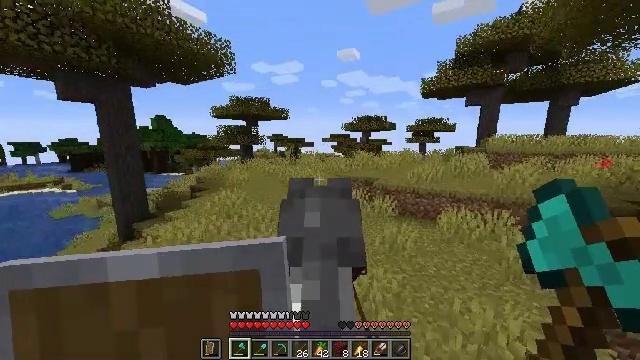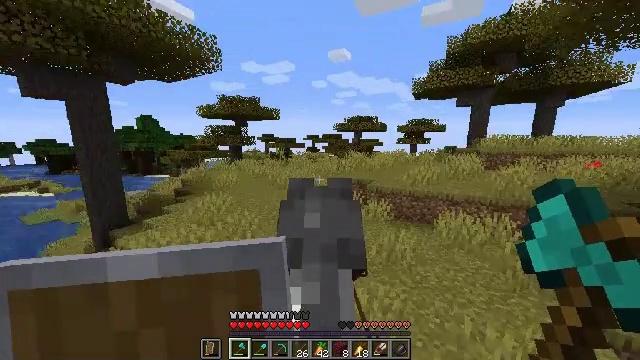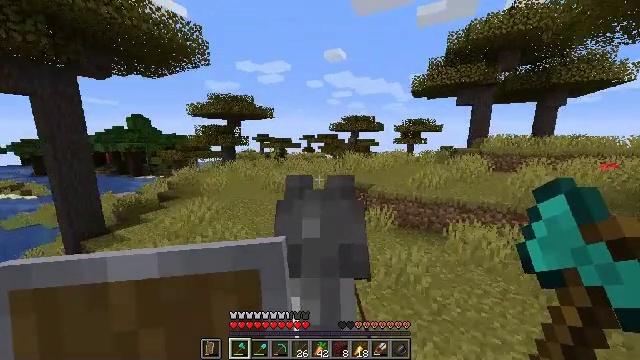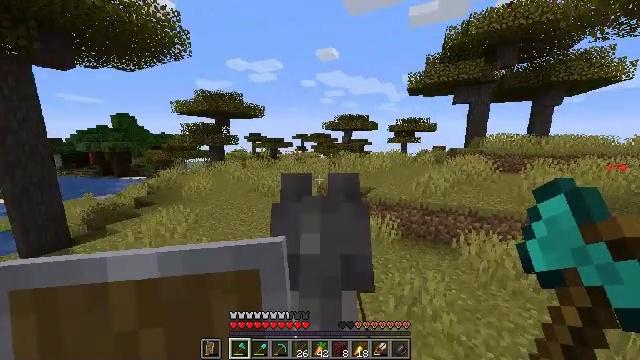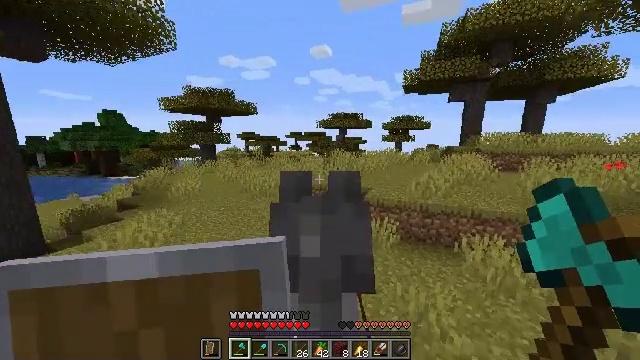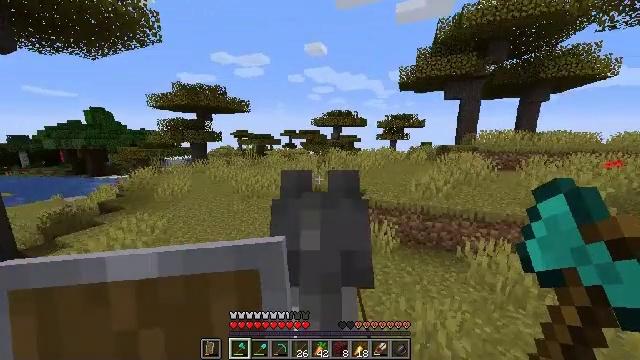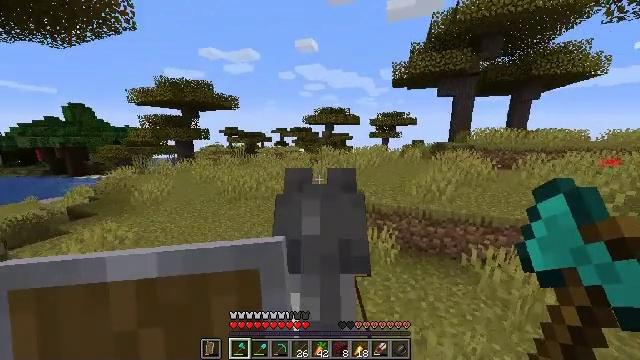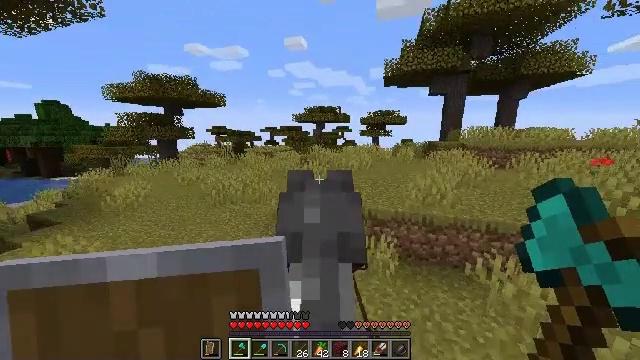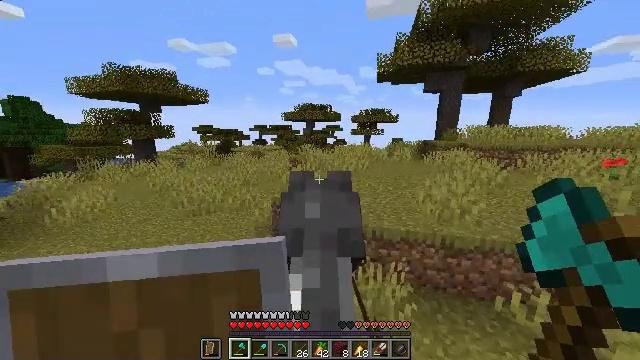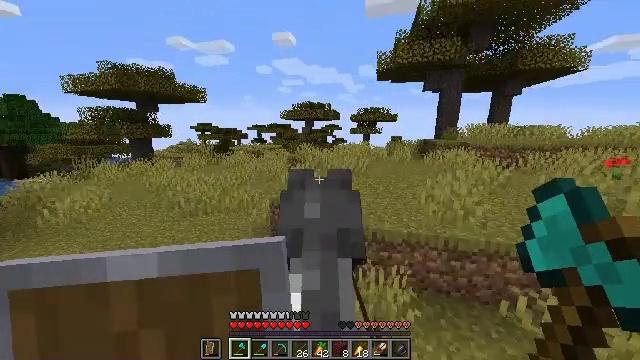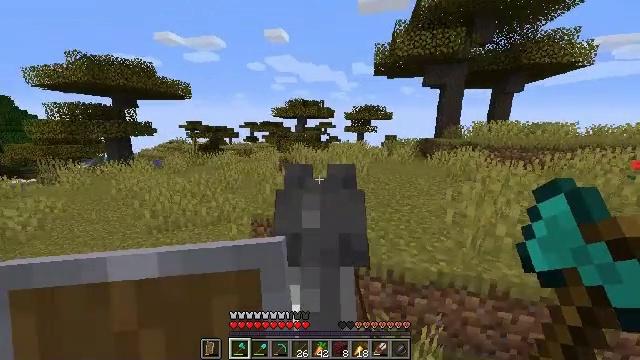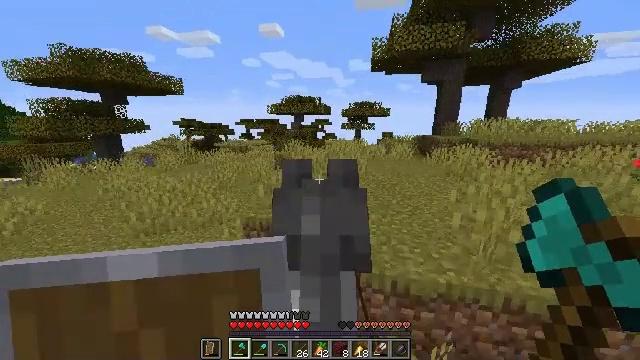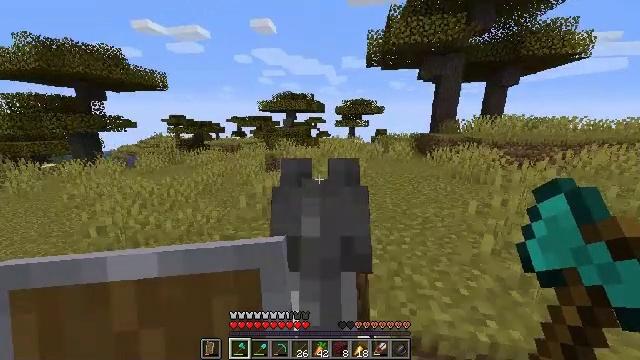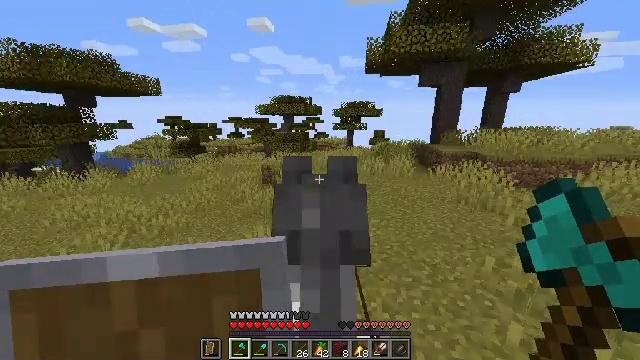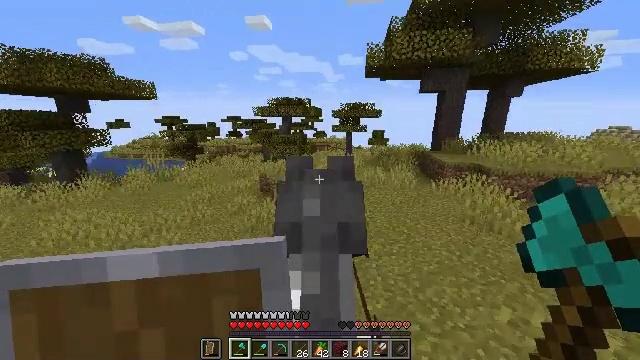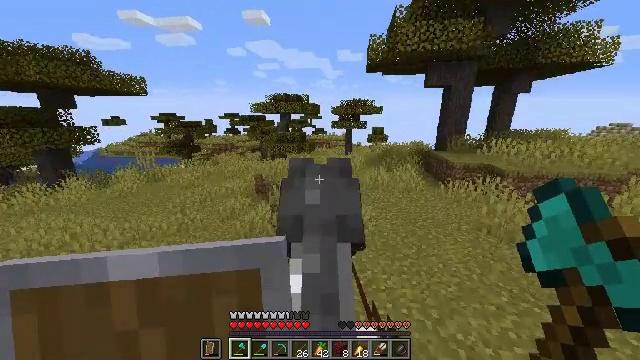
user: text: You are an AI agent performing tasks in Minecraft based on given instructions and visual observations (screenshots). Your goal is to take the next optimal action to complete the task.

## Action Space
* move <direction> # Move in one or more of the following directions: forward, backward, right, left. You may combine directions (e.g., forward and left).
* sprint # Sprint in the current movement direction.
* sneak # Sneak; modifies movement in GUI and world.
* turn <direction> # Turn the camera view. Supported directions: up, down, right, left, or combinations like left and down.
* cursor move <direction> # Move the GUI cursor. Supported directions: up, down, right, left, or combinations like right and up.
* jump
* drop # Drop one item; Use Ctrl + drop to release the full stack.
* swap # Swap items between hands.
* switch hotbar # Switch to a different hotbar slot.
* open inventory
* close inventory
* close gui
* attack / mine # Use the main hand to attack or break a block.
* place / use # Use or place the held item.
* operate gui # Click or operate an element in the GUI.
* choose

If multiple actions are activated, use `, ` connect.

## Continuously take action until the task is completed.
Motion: motion action
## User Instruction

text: Mine sand by the water.
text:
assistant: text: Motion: move forward, sprint
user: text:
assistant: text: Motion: move forward, sprint
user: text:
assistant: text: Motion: move forward, sprint, turn right
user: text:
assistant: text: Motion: move forward, sprint, turn right
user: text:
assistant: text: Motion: move forward, sprint, turn right
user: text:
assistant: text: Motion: move forward, sprint, turn right
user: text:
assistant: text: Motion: move forward, sprint, turn right
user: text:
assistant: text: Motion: move forward, sprint, turn right
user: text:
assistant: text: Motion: move forward, sprint
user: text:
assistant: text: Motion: move forward, sprint, turn right
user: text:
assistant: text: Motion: move forward, sprint, turn right
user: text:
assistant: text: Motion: move forward, sprint
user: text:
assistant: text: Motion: move forward, sprint
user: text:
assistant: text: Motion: move forward, sprint
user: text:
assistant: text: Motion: move forward, sprint
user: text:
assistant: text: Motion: move forward, sprint, turn down
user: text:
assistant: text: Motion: move forward, sprint
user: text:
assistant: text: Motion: move forward, sprint
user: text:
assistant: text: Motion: move forward, sprint
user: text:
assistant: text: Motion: move forward, sprint
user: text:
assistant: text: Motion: move forward, sprint
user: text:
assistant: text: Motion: move forward, sprint
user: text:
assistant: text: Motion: move forward, sprint
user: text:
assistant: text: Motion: move forward, sprint
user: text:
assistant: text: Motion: move forward, sprint, turn right and down
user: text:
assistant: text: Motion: move forward, sprint, turn right
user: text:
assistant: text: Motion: move forward, sprint, turn right
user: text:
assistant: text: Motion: move forward, sprint, turn right
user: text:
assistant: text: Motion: move forward, sprint, turn right
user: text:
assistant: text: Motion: move forward, sprint